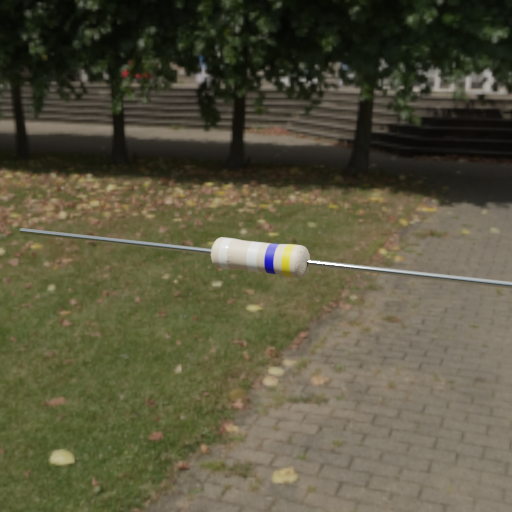
Resistor colour bands (in order): white, white, blue, yellow